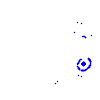
Particle: electron